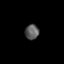
Tissue: prostate
Cell type: T cells
Senescence score: 0.3333
Nuclear area (px): 206
Mean DAPI intensity: 90.738